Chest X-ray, PA view. Patient: 9 years old, sex M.
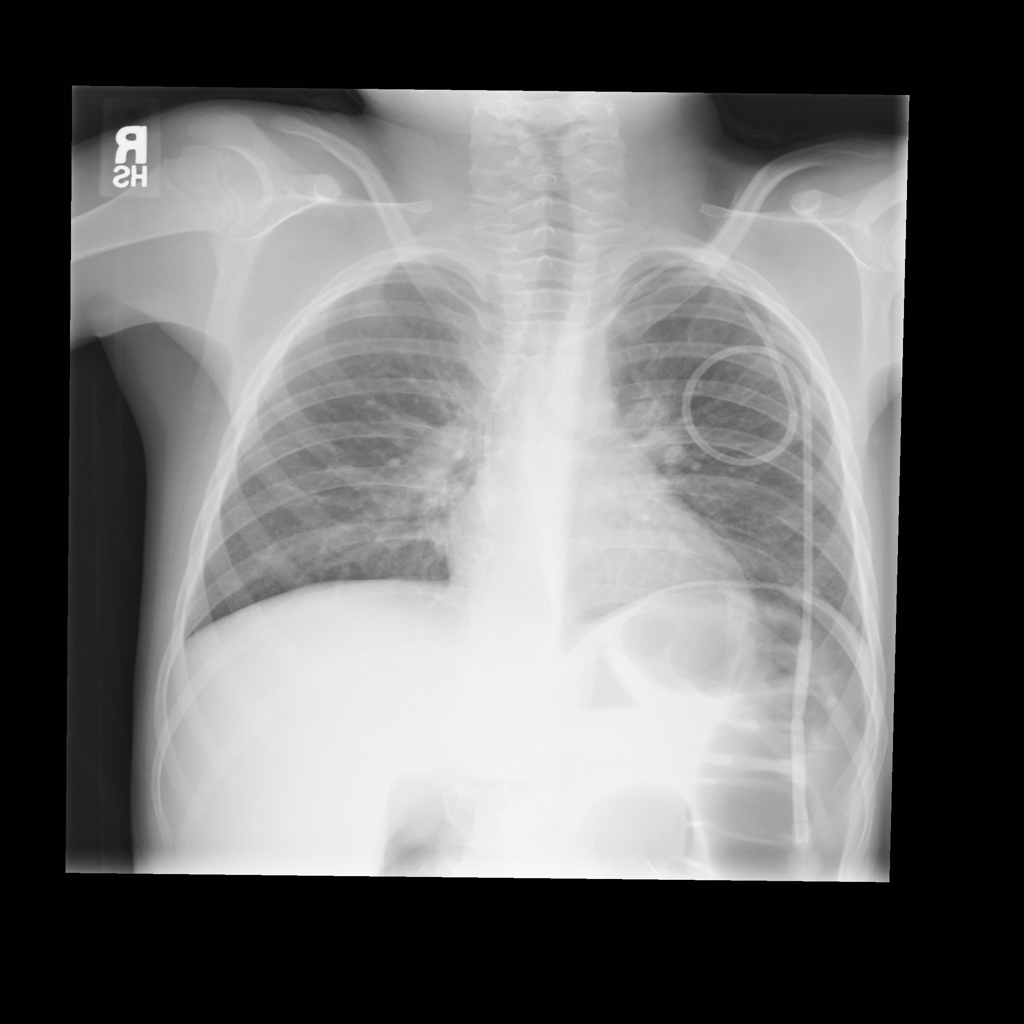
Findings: No Finding